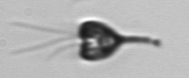
Label: Pyramimonas_longicauda